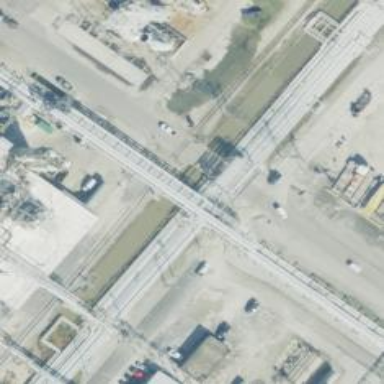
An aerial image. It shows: Level crossing along the railway.